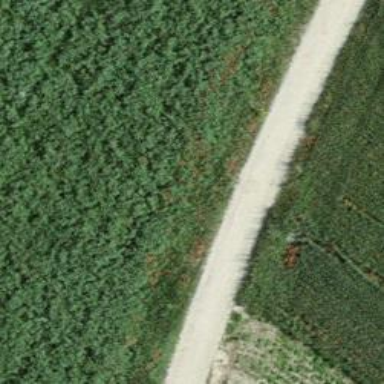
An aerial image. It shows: Track with fine gravel surface of grade2 quality.